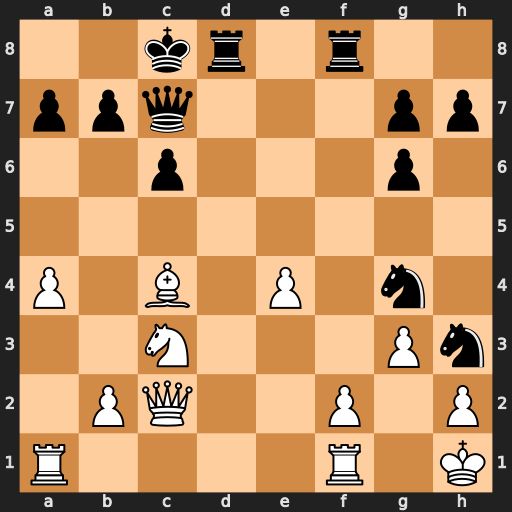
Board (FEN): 2kr1r2/ppq3pp/2p3p1/8/P1B1P1n1/2N3Pn/1PQ2P1P/R4R1K
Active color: w
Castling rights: -
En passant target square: -
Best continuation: Be6+ Kb8 Bxg4